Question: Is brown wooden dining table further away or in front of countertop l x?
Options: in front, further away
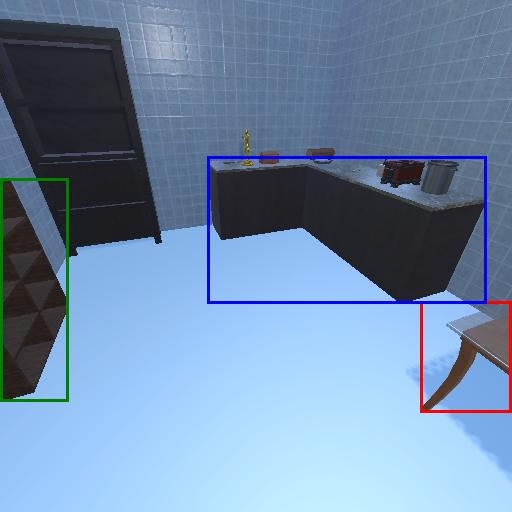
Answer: in front